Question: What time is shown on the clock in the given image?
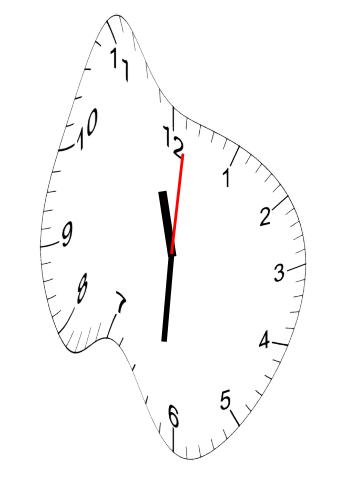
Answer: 11:31:01